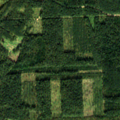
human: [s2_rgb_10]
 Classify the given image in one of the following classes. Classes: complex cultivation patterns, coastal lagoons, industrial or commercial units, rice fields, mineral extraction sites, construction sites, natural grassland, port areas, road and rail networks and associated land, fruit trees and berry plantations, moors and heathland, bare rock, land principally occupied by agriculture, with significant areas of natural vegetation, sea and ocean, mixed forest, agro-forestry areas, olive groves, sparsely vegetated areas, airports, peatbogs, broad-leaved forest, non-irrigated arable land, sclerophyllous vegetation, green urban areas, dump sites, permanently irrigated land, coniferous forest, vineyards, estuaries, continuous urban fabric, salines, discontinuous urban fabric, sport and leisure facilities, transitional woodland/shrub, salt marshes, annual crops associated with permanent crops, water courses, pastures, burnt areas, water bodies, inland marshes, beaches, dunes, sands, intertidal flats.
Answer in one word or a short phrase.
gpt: coniferous forest, mixed forest, transitional woodland/shrub